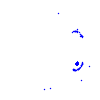
Particle: kaon